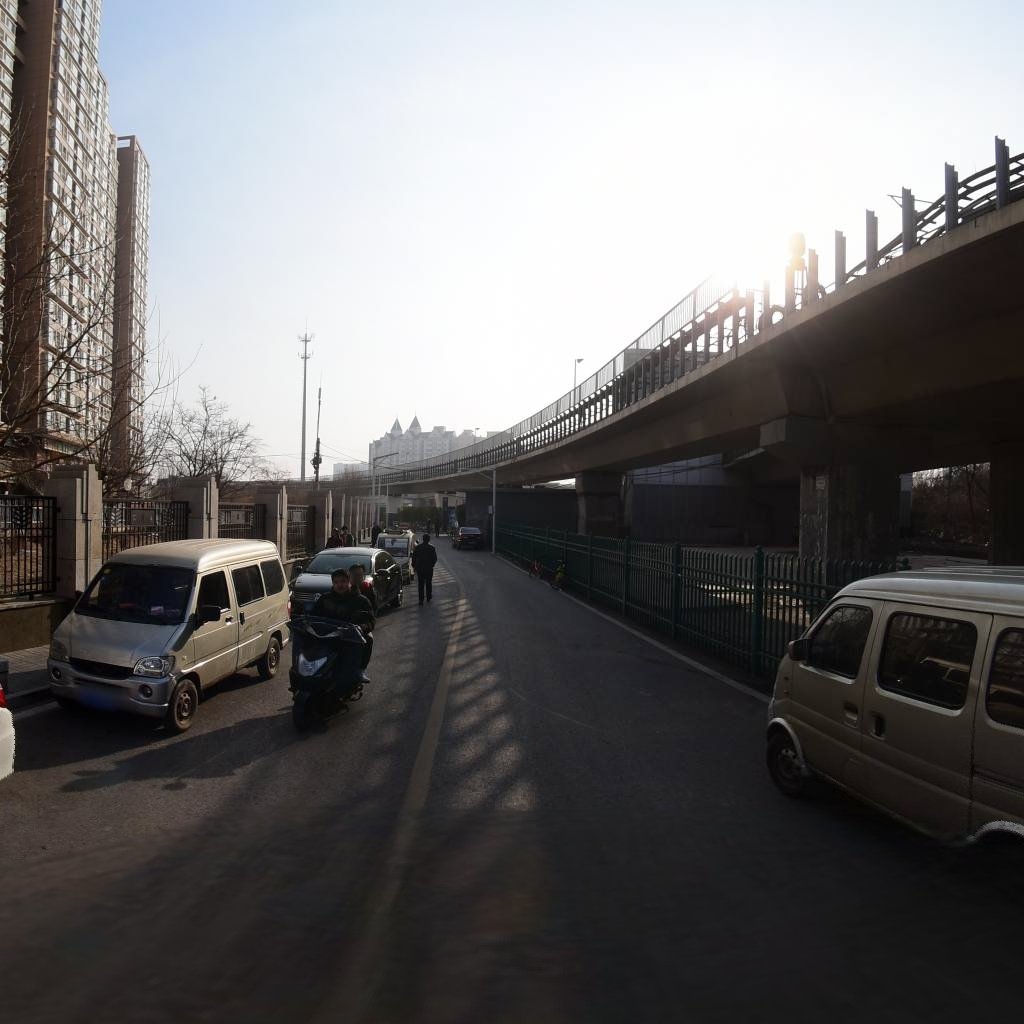
Region: Chaoyang
Road damage annotations: longitudinal patch